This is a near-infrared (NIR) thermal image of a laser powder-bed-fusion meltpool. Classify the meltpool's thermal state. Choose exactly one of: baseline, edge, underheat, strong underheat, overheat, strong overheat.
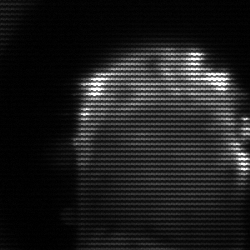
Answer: baseline